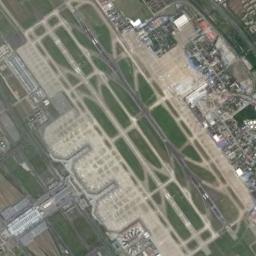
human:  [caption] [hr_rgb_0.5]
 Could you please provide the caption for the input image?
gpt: An airport with some parallel runways and open areas on the lawn and some buildings beside .

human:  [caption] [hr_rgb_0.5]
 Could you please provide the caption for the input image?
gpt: There is an airport in the middle of grass surrounded by many houses .

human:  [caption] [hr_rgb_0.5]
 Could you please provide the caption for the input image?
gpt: A complex airport with many runways and buildings .

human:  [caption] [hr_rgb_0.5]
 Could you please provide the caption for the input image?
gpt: There are two crossing runways here .

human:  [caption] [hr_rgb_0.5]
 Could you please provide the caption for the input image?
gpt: The grass of the airfield is divided into different sizes by the road .